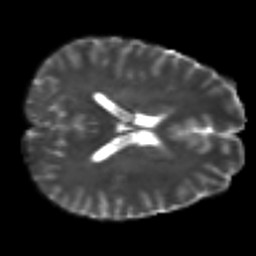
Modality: T2w
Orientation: axial
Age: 25
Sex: male
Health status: ill
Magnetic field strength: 3 T
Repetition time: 9 s
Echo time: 0.093 s